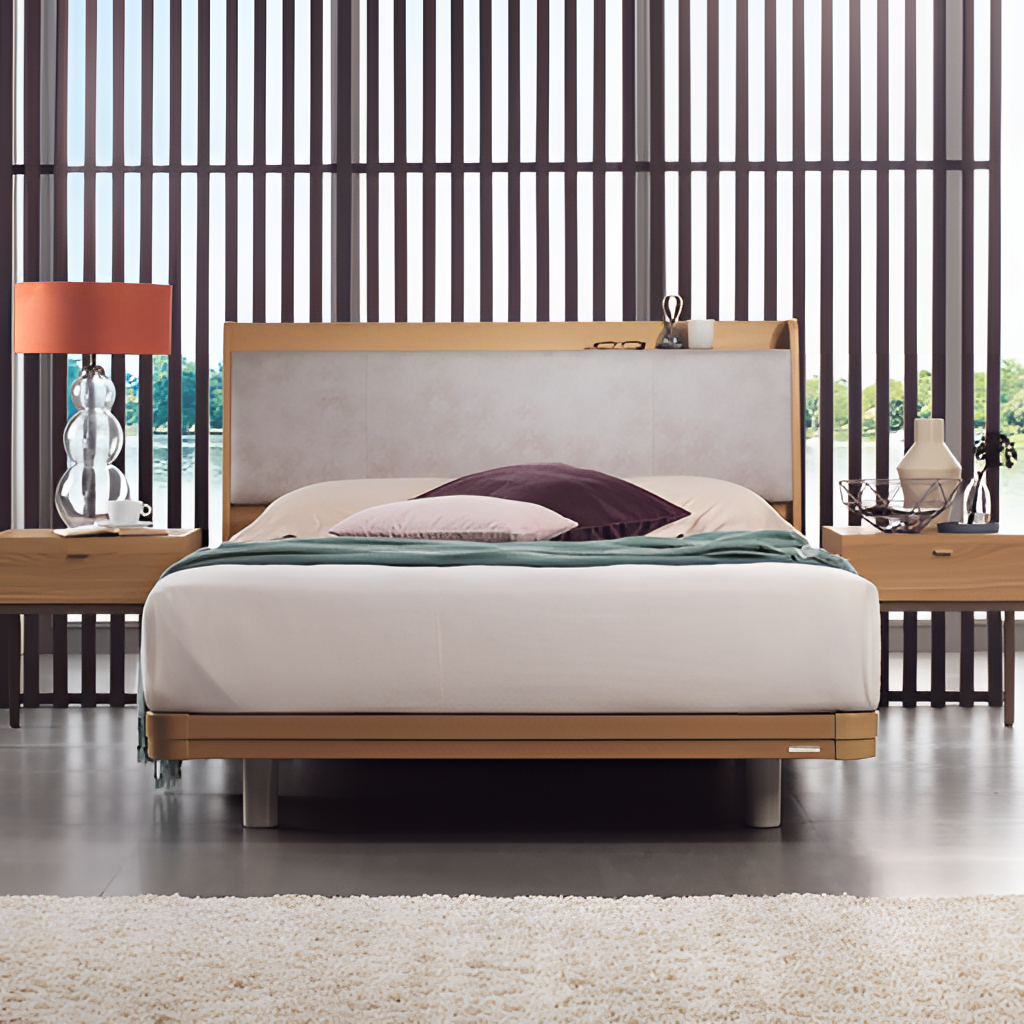
bedroom, beige wood bed, wood wallpaper, with vertical striped pattern, modern, tile flooring, with solid pattern